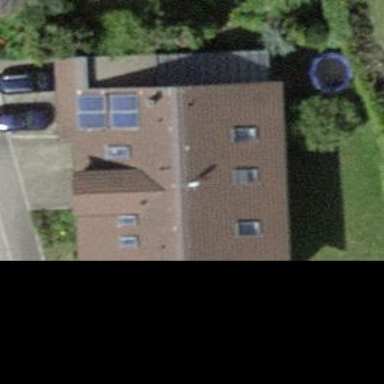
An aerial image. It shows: Simple house.